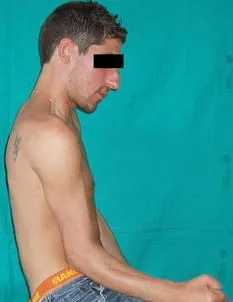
Photographs (a, b, c, d) showing active motion of the right elbow in comparison with the uninjured contralateral limb 18 months after the second injury.
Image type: radiology (ct)